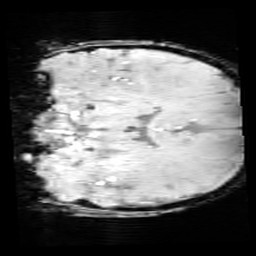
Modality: SWI
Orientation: coronal
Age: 9
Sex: male
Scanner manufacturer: siemens
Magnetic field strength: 3 T
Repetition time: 0.027 s
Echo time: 0.02 s